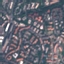
Label: Residential